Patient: sex M, age 53
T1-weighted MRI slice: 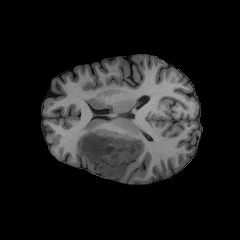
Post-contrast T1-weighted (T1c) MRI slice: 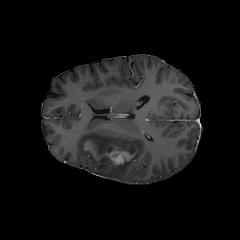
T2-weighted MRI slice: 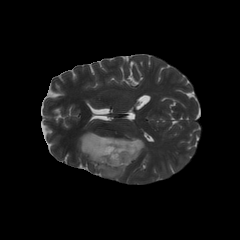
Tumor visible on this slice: yes
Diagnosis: Astrocytoma, IDH-mutant
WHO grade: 4